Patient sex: M
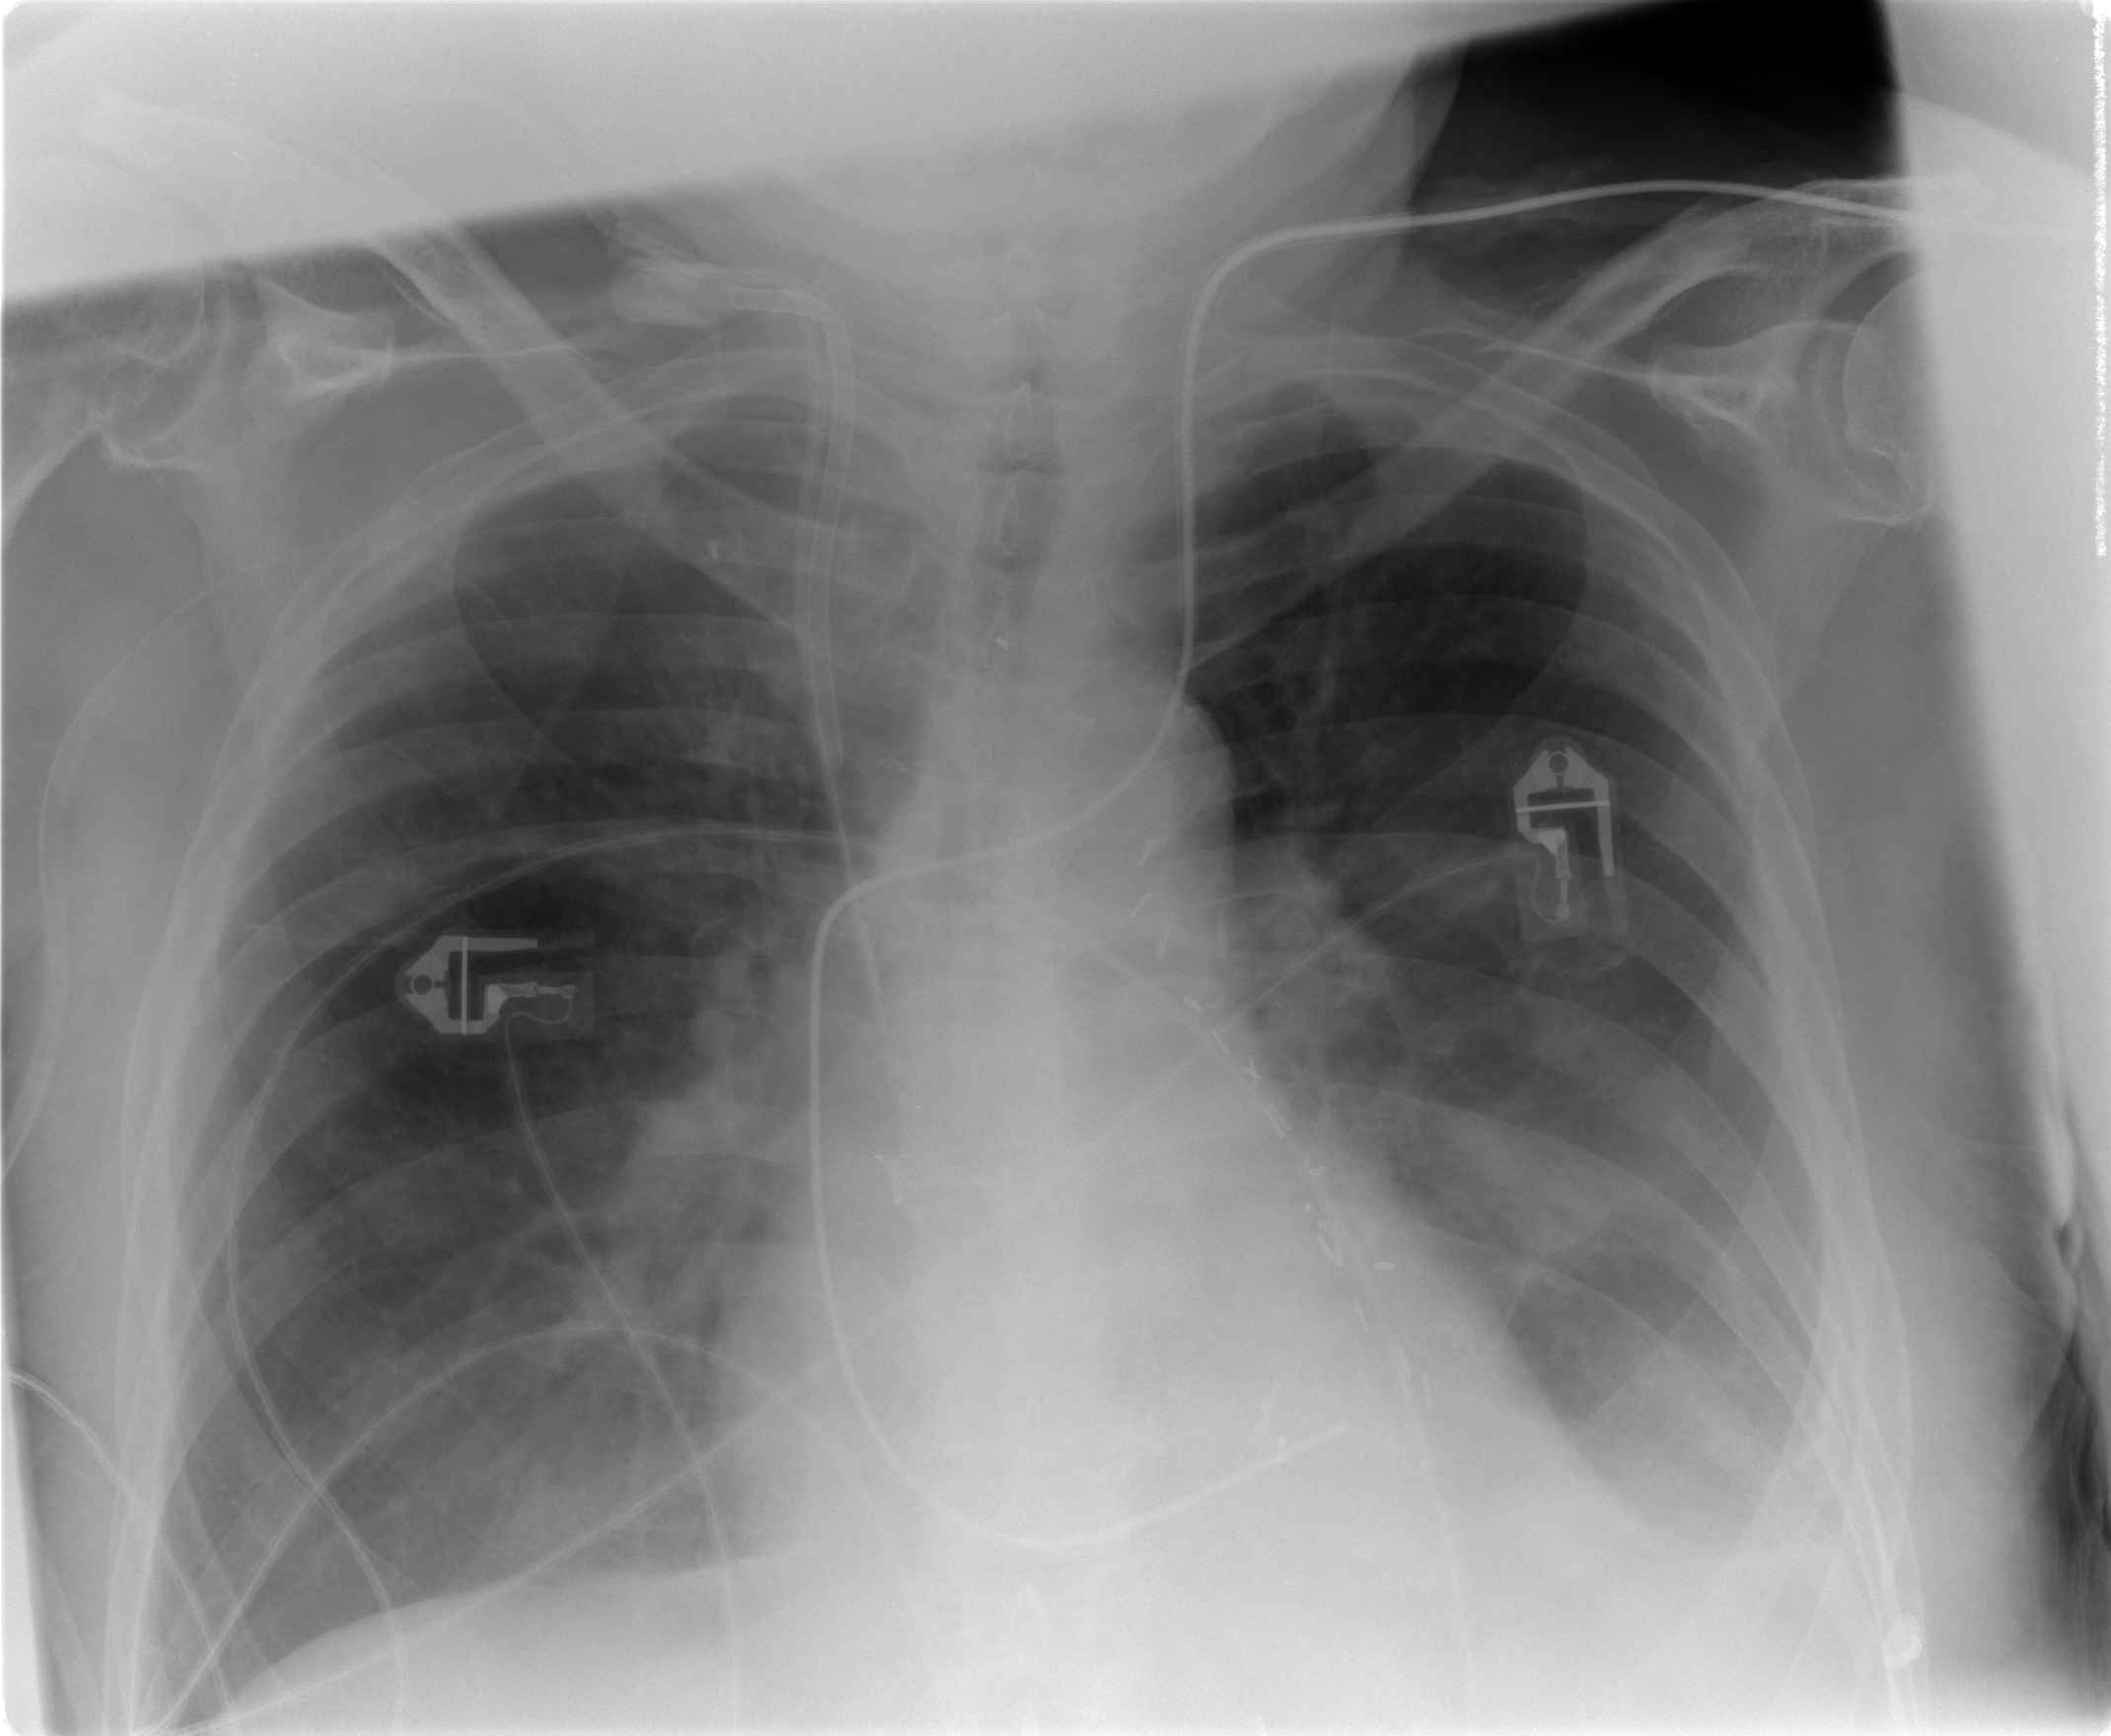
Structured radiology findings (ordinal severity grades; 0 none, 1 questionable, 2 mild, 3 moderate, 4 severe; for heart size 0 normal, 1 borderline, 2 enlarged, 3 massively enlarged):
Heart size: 0
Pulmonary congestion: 1
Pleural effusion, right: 0
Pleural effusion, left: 2
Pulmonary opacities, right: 0
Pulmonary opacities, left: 0
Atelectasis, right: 0
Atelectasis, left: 2